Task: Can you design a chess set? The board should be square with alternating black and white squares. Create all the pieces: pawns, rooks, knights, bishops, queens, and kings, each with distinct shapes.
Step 4681:
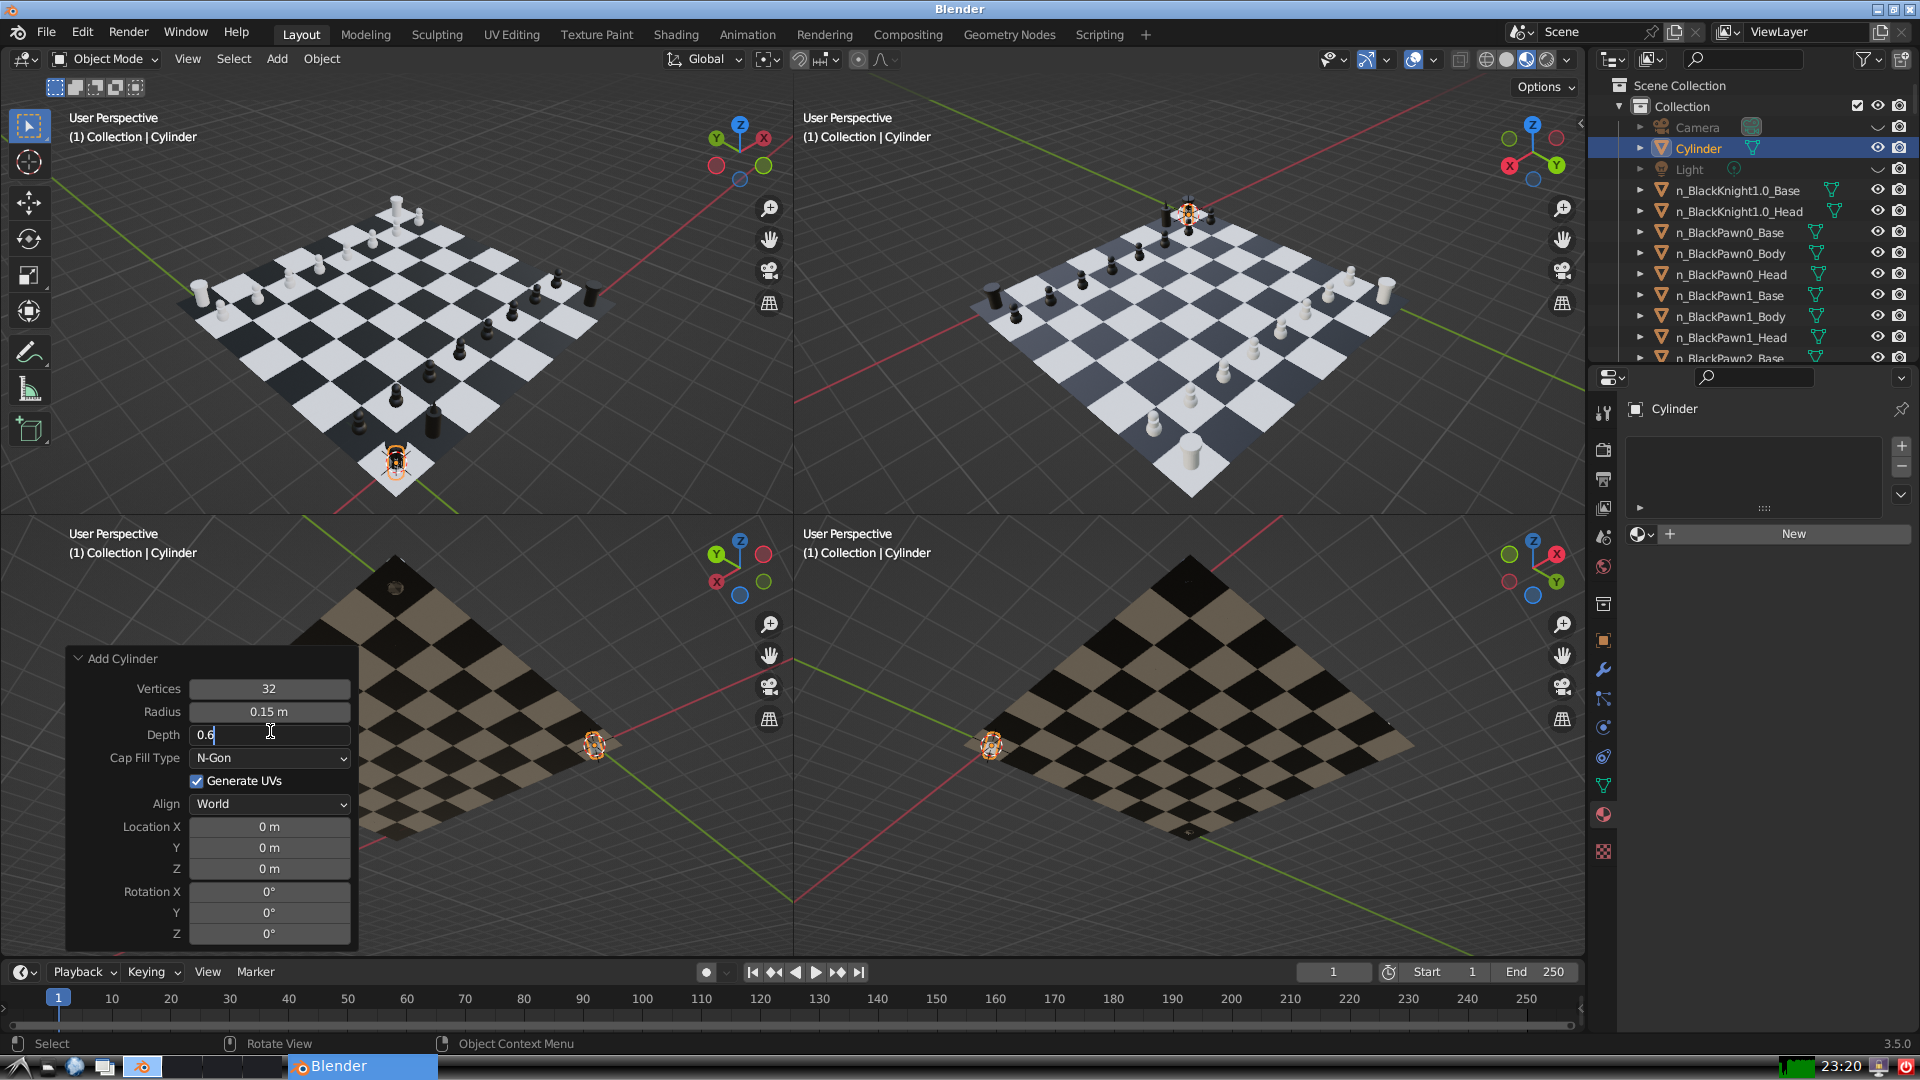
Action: {"key_press": ['Return']}